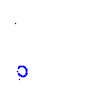
Particle: proton